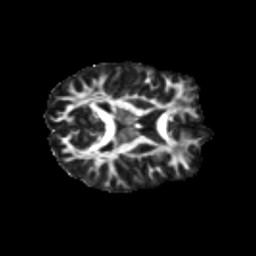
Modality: FA
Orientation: axial
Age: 38
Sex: female
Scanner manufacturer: siemens
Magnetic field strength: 3 T
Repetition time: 1.8 s
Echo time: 0.07 s